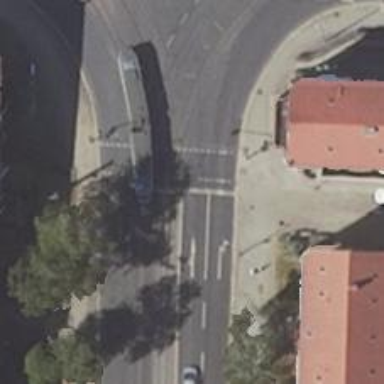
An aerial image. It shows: Road with traffic signals.